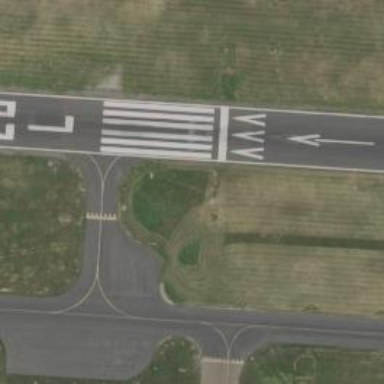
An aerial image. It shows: View of the airport threshold.